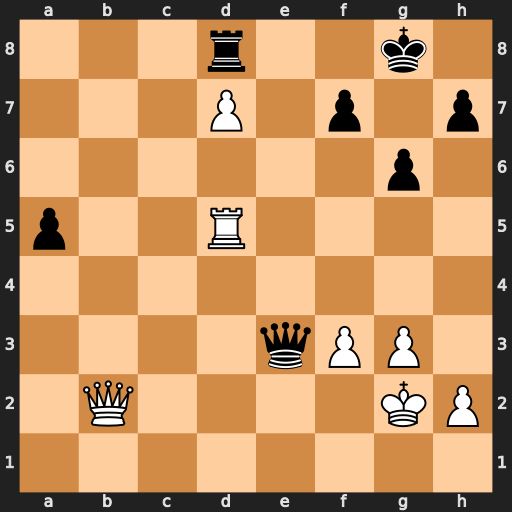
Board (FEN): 3r2k1/3P1p1p/6p1/p2R4/8/4qPP1/1Q4KP/8
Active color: w
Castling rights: -
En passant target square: -
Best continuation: Re5 Qxe5 Qxe5